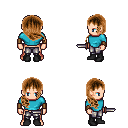
a pixel art fantasy rpg character, male body template, human, light skin, teal long-sleeve shirt, metal pants, brown right-swept hairstyle, leather bracers, black shoes, dagger, four views (front, back, left, right), 2x2 character sprite sheet, small pixel art, hard edges, no anti-aliasing